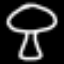
Label: mushroom